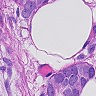
Metastatic tissue present: yes